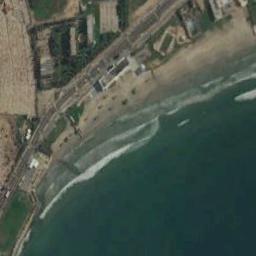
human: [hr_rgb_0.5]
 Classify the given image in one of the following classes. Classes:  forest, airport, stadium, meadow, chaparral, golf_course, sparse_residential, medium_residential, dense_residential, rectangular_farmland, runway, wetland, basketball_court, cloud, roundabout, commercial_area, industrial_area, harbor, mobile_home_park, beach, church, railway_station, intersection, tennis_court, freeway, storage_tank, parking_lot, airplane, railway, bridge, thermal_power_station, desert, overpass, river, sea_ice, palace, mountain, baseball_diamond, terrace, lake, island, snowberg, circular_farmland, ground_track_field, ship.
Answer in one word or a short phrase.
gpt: beach